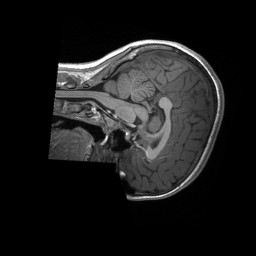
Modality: T1w
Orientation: sagittal
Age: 13
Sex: female
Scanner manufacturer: siemens
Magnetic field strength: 3 T
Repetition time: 2.3 s
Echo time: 0.00232 s